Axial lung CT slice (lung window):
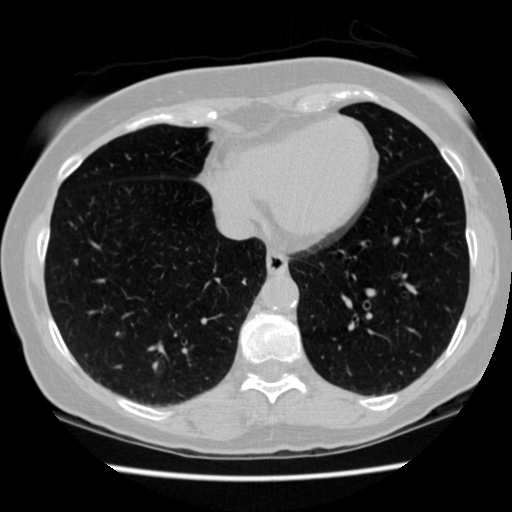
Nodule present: no